Question: I want to create message box like this, which has pink background color

And when display that message box, page is not dark.
Thank you.
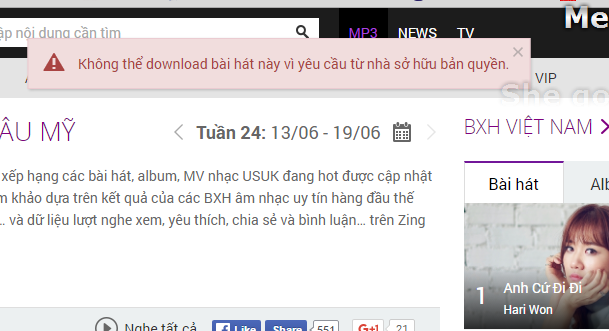
Answer: If you are using bootstrap:
'''
<div class="alert alert-dismissible alert-danger">
<button type="button" class="close" data-dismiss="alert">&times;</button>
<strong>Oh snap!</strong> <a href="#" class="alert-link">Change a few things up</a> and try submitting again.
</div>
'''
Here is a <URL> as an example.
For , to get a message box, you can use <URL>